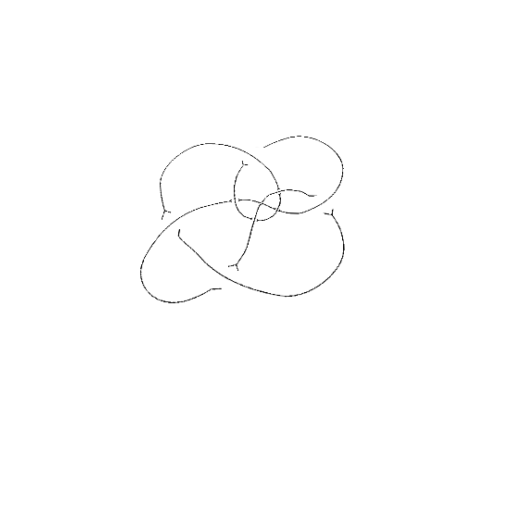
Crossing number: 9